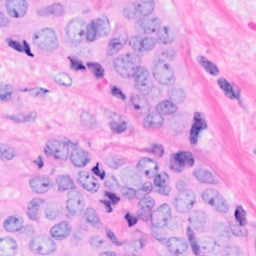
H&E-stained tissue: Breast